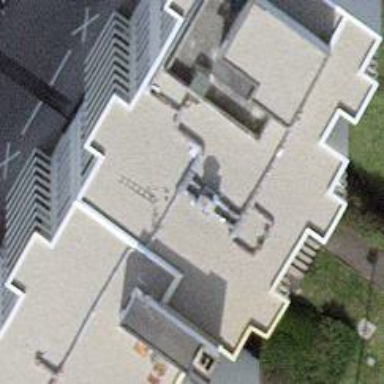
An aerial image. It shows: White apartment building.